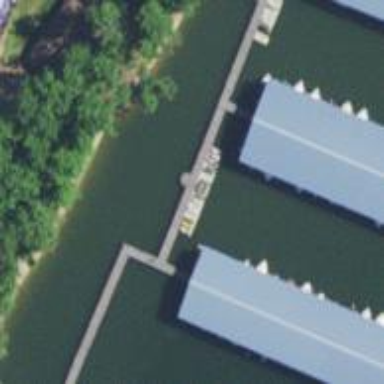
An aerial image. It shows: Man-made pier.